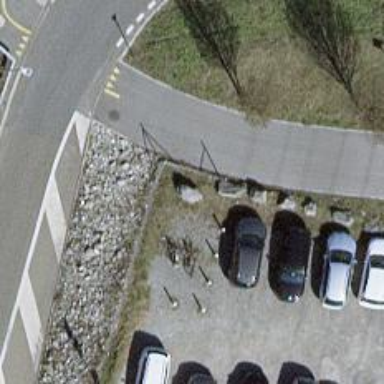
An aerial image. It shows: Block barrier.